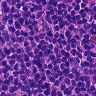
Metastatic tissue present: no